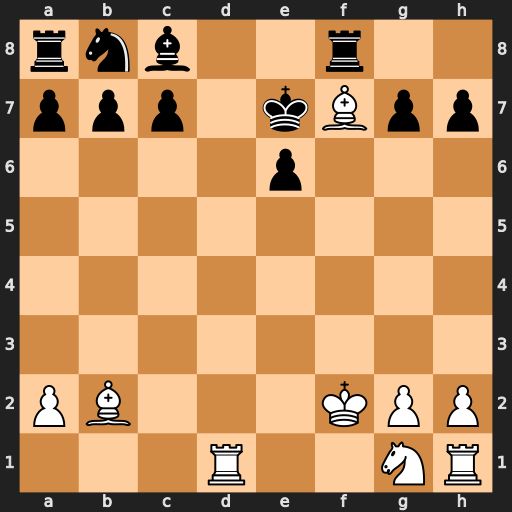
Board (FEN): rnb2r2/ppp1kBpp/4p3/8/8/8/PB3KPP/3R2NR
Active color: w
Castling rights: -
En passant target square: -
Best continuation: Ba3+ c5 Bxc5+ Kxf7 Bxf8